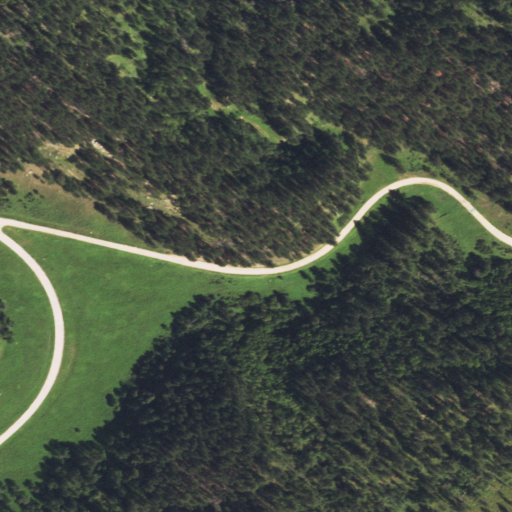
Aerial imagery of valley in Wyoming named Rattlesnake Canyon containing evergreen forest, shrub, and grassland